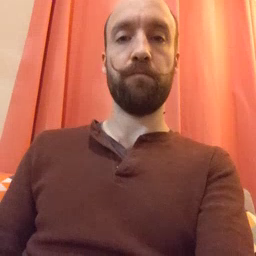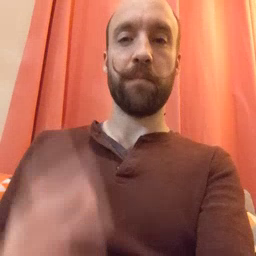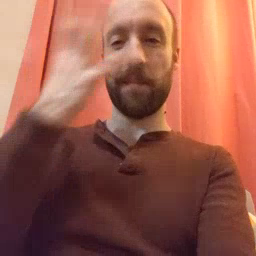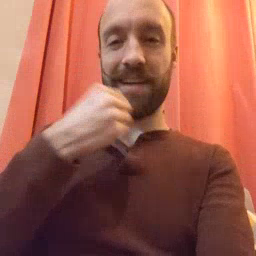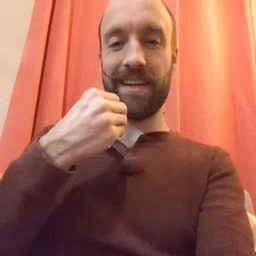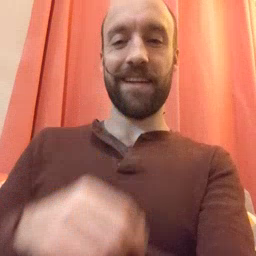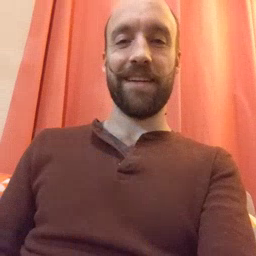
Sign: pretty